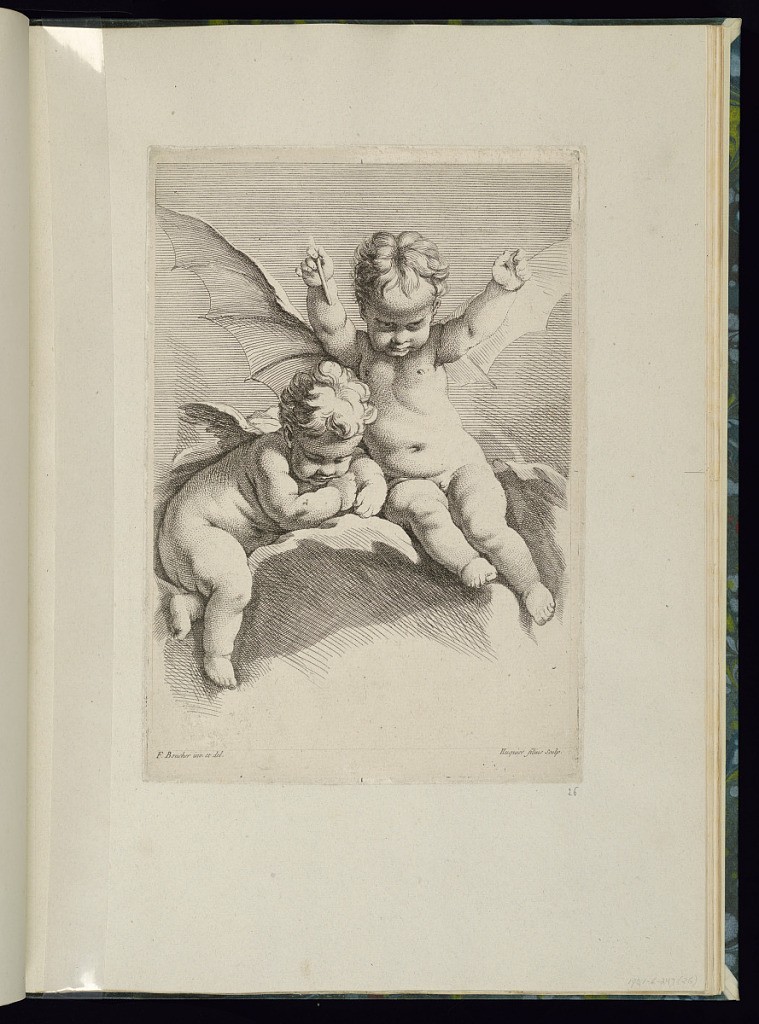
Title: Two Putti
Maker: François Boucher, French, 1703–1770
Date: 1775–84
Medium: Etching on laid paper
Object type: Print
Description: Two winged putti seated. The putto to the right with arms outstretched, holds a stick or wand in his right with large open bat wings. The one to the left, sits with his head resting on his folded arms. The plate is signed.